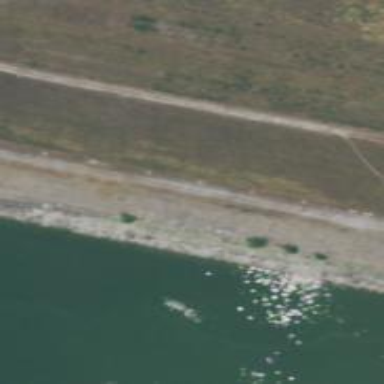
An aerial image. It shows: Dam across waterway.